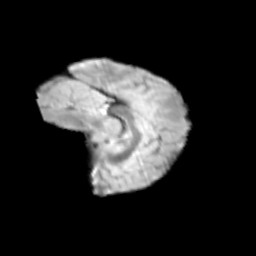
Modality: T2w
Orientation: sagittal
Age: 12
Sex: female
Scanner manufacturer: siemens
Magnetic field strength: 3 T
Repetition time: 3.8 s
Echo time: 0.07 s